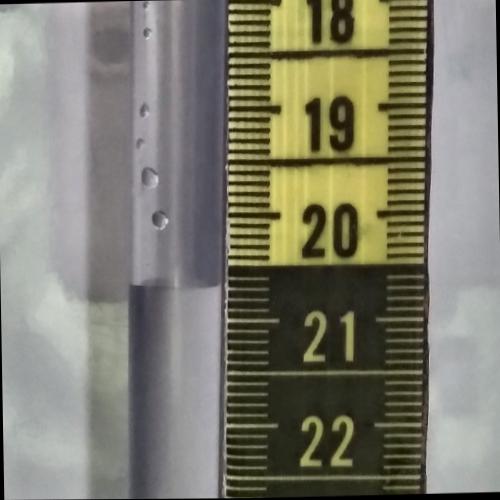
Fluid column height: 20.7 cm